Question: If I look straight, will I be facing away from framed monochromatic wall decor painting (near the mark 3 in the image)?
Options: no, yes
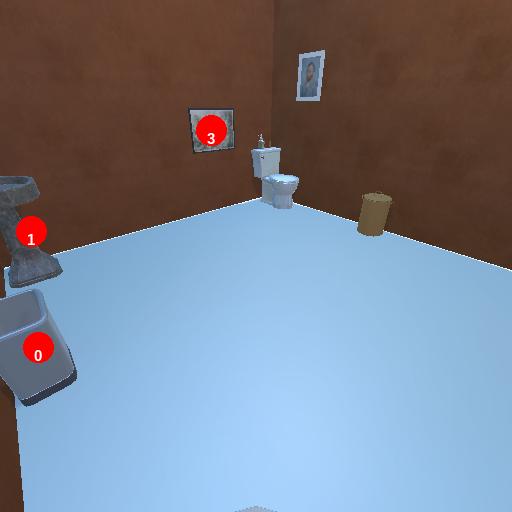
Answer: no